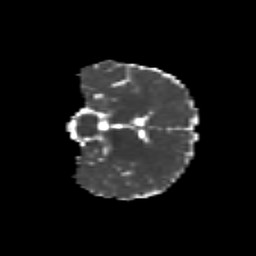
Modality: MD
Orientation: coronal
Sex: female
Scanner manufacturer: siemens
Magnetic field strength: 3 T
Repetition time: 5 s
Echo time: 0.071 s